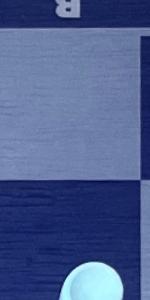
Label: Empty